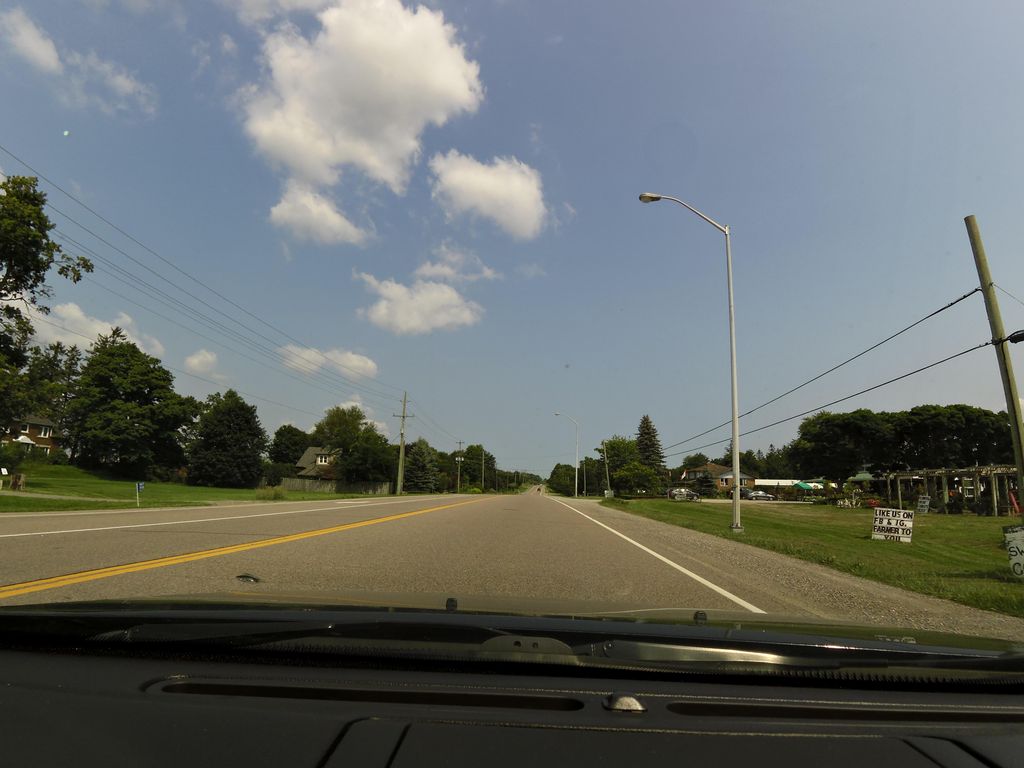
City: hamilton